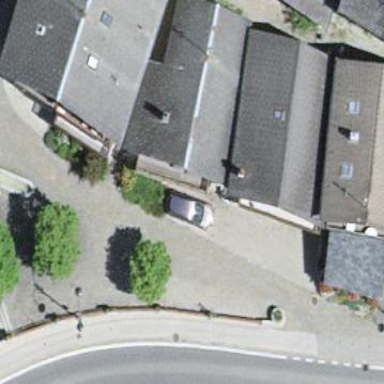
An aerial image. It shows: Simple house.